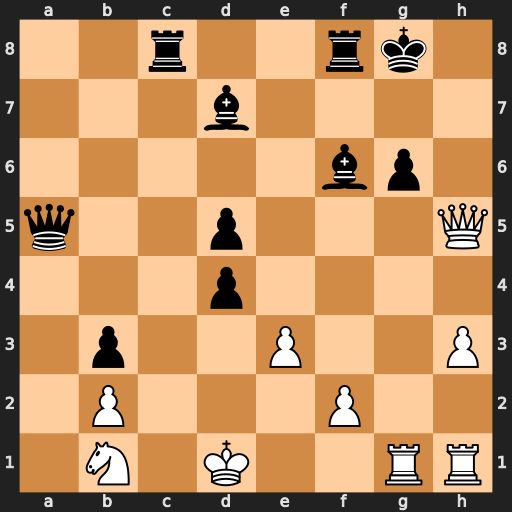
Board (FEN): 2r2rk1/3b4/5bp1/q2p3Q/3p4/1p2P2P/1P3P2/1N1K2RR
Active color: w
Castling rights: -
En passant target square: -
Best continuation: Qxg6+ Bg7 Qxg7#